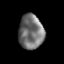
Tissue: prostate
Cell type: T cells
Senescence score: 0.3083
Nuclear area (px): 840
Mean DAPI intensity: 113.513